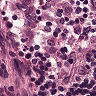
Metastatic tissue present: no